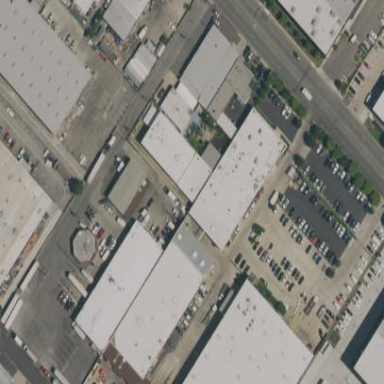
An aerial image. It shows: Industrial building.